Question: I got the longitude and latitude values and i saved it in a label and it was easily displayed in my application but i want the current location details, mainly the name of the place.
I used MKReverseGeocoder. i did this code
'''
- (void)locationUpdate:(CLLocation *)location
{
CLLocationCoordinate2D coord;
coord.longitude=[NSString stringWithFormat:@"LATITUDE: %f", location.coordinate.latitude];
MKReverseGeocoder *geocoder=[[MKReverseGeocoder alloc]initWithCoordinate:coord];
[geocoder setDelegate:self];
[geocoder start];
latlbl.text = [NSString stringWithFormat:@"LATITUDE: %f", location.coordinate.latitude];
lonlbl.text = [NSString stringWithFormat:@"LONGITUDE: %f", location.coordinate.longitude];
//txtlocate.text = [location description];
}
![-(void)reverseGeocoder:(MKReverseGeocoder)geocoder didFindPlacemark:(MKPlacemark *)placemark
{
NSLog(@"%@",\[placemark addressDictionary\]
}
'''

this is the error what i'm getting...
thank in advance
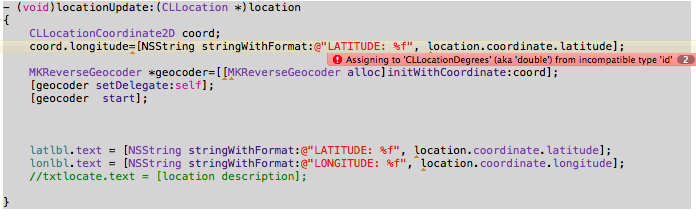
Answer: The error is clear:
> Assigning to 'CLLocationCoordinate2D' (aka 'double') from incompatible type 'id'
'coord' is 'CLLocationCoordinate2D' type:
'''
typedef struct {
CLLocationDegrees latitude;
CLLocationDegrees longitude;
} CLLocationCoordinate2D;
'''
And 'latitude', 'longitude' are CLLocationDegrees:
'''
typedef double CLLocationDegrees;
'''
So you cannot assign NSString (it's an 'id' type either) object to 'coord.longitude' nor 'coord.latitude'.
---
EDIT:
You should do it like:
'''
coord.longitude = location.coordinate.latitude;
'''